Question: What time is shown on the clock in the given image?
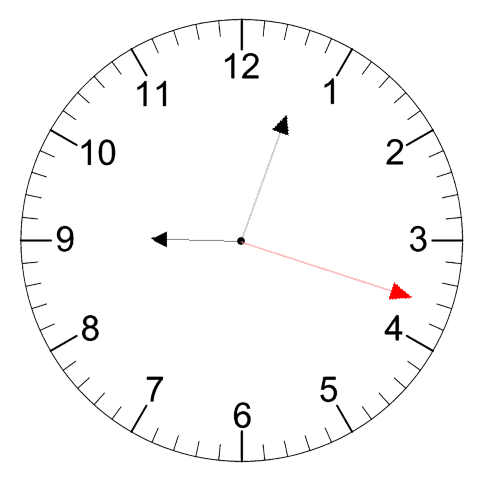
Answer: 09:03:18